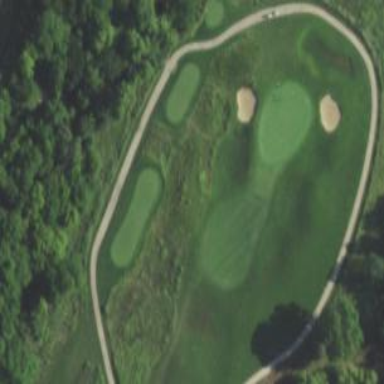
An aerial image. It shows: Rough area on grassy golf course.